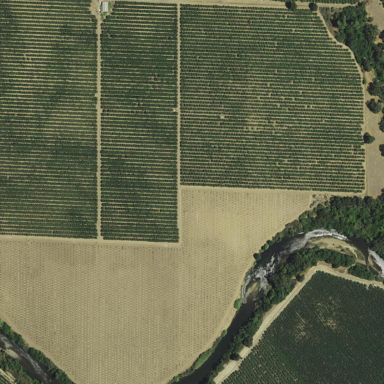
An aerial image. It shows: Orchard filled with almond trees.